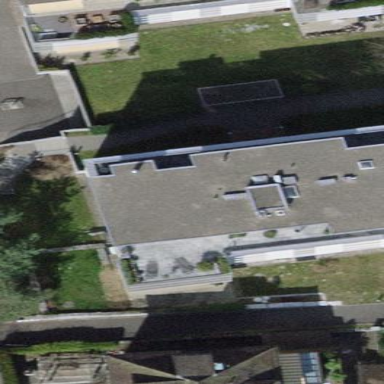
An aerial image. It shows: Building with flat grey roof and white walls.